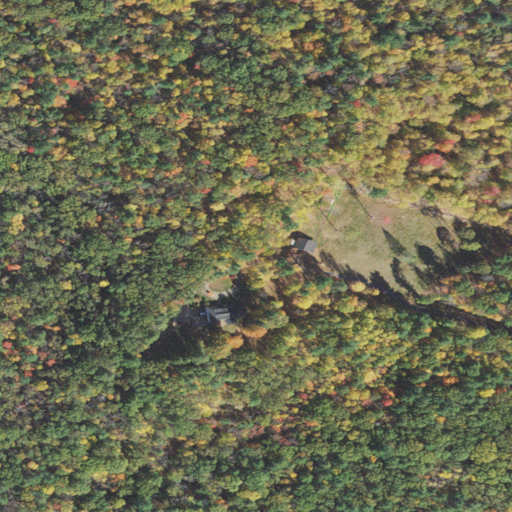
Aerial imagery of mountain in New Hampshire named Aspen Hill containing mixed forest, deciduous forest, evergreen forest, woody wetlands, and low intensity development